Question: In Storyboard i have view controller, inside i have a scroll view. question is scrollview is not scrollable while design time (UIKit). is it like that ? though, it works fine in simulator.
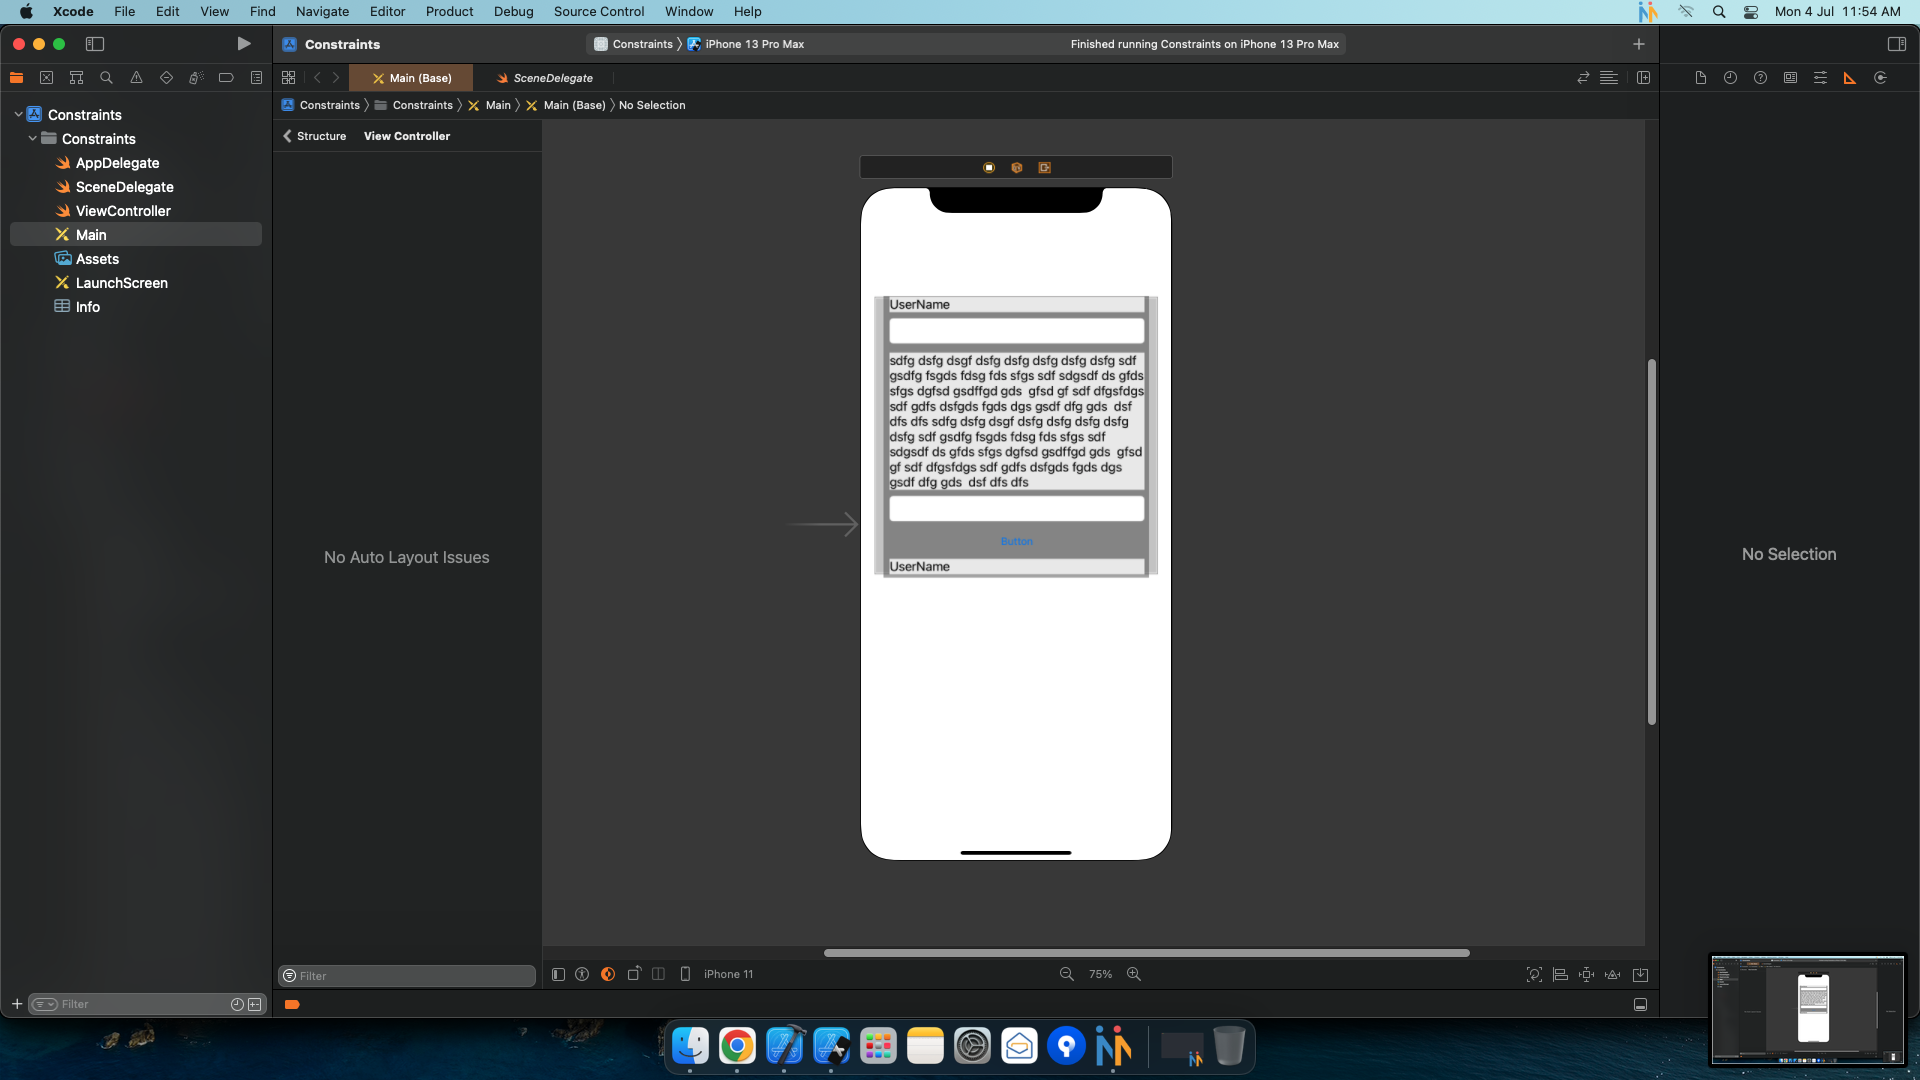
Answer: If you have setup your constrains correctly, sure, you can scroll in Storyboard / Interface Builder.
Simply select any subview of the scroll view, and you can scroll just like you scroll anything else (such as this web page).
Here I have a stack view with several labels and buttons, in a scroll view:
<URL>
I have the stack view selected and, as you see, I can scroll the content:
<URL>
---
- example stack view:
<URL>
<URL>
<URL>
'''
<?xml version="1.0" encoding="UTF-8"?>
<document type="com.apple.InterfaceBuilder3.CocoaTouch.Storyboard.XIB" version="3.0" toolsVersion="20037" targetRuntime="iOS.CocoaTouch" propertyAccessControl="none" useAutolayout="YES" useTraitCollections="YES" useSafeAreas="YES" colorMatched="YES">
<device id="retina4_0" orientation="portrait" appearance="light"/>
<dependencies>
<plugIn identifier="com.apple.InterfaceBuilder.IBCocoaTouchPlugin" version="20020"/>
<capability name="Safe area layout guides" minToolsVersion="9.0"/>
<capability name="System colors in document resources" minToolsVersion="11.0"/>
<capability name="documents saved in the Xcode 8 format" minToolsVersion="8.0"/>
</dependencies>
<scenes>
<!--View Controller-->
<scene sceneID="R32-dA-683">
<objects>
<viewController id="vD2-wr-GKn" sceneMemberID="viewController">
<view key="view" contentMode="scaleToFill" id="nx6-KC-Ism">
<rect key="frame" x="0.0" y="0.0" width="320" height="568"/>
<autoresizingMask key="autoresizingMask" widthSizable="YES" heightSizable="YES"/>
<subviews>
<scrollView clipsSubviews="YES" multipleTouchEnabled="YES" contentMode="scaleToFill" translatesAutoresizingMaskIntoConstraints="NO" id="iRw-uR-kHf">
<rect key="frame" x="29" y="80" width="262" height="200"/>
<subviews>
<label opaque="NO" userInteractionEnabled="NO" contentMode="left" horizontalHuggingPriority="251" verticalHuggingPriority="251" text="These are NOT in a stack view." textAlignment="center" lineBreakMode="tailTruncation" numberOfLines="0" baselineAdjustment="alignBaselines" adjustsFontSizeToFit="NO" translatesAutoresizingMaskIntoConstraints="NO" id="2gt-3M-hxU" userLabel="TopLabel">
<rect key="frame" x="12" y="12" width="238" height="57.5"/>
<color key="backgroundColor" red="0.66847345069999997" green="0.96944552660000005" blue="0.92393370939999997" alpha="1" colorSpace="custom" customColorSpace="displayP3"/>
<fontDescription key="fontDescription" type="system" pointSize="24"/>
<nil key="textColor"/>
<nil key="highlightedColor"/>
</label>
<button opaque="NO" contentMode="scaleToFill" contentHorizontalAlignment="center" contentVerticalAlignment="center" lineBreakMode="middleTruncation" translatesAutoresizingMaskIntoConstraints="NO" id="XQI-7T-dgO">
<rect key="frame" x="12" y="89.5" width="238" height="34"/>
<color key="backgroundColor" red="1" green="<PHONE>" blue="0.57339501380000002" alpha="1" colorSpace="custom" customColorSpace="sRGB"/>
<inset key="imageEdgeInsets" minX="0.0" minY="0.0" maxX="2.2250738585072014e-308" maxY="0.0"/>
<state key="normal" title="Button 1"/>
</button>
<label opaque="NO" userInteractionEnabled="NO" contentMode="left" horizontalHuggingPriority="251" verticalHuggingPriority="251" text="Label 1" textAlignment="natural" lineBreakMode="tailTruncation" numberOfLines="0" baselineAdjustment="alignBaselines" adjustsFontSizeToFit="NO" translatesAutoresizingMaskIntoConstraints="NO" id="xM5-9u-L9O">
<rect key="frame" x="12" y="143.5" width="238" height="29"/>
<color key="backgroundColor" red="0.66847345069999997" green="0.96944552660000005" blue="0.92393370939999997" alpha="1" colorSpace="custom" customColorSpace="displayP3"/>
<fontDescription key="fontDescription" type="system" pointSize="24"/>
<nil key="textColor"/>
<nil key="highlightedColor"/>
</label>
<button opaque="NO" contentMode="scaleToFill" contentHorizontalAlignment="center" contentVerticalAlignment="center" lineBreakMode="middleTruncation" translatesAutoresizingMaskIntoConstraints="NO" id="8Xy-ME-rrn">
<rect key="frame" x="12" y="192.5" width="238" height="34"/>
<color key="backgroundColor" red="1" green="<PHONE>" blue="0.57339501380000002" alpha="1" colorSpace="custom" customColorSpace="sRGB"/>
<inset key="imageEdgeInsets" minX="0.0" minY="0.0" maxX="2.2250738585072014e-308" maxY="0.0"/>
<state key="normal" title="Button 2"/>
</button>
<label opaque="NO" userInteractionEnabled="NO" contentMode="left" horizontalHuggingPriority="251" verticalHuggingPriority="251" text="Label 2" textAlignment="natural" lineBreakMode="tailTruncation" numberOfLines="0" baselineAdjustment="alignBaselines" adjustsFontSizeToFit="NO" translatesAutoresizingMaskIntoConstraints="NO" id="cmo-bX-Wha">
<rect key="frame" x="12" y="246.5" width="238" height="29"/>
<color key="backgroundColor" red="0.66847345069999997" green="0.96944552660000005" blue="0.92393370939999997" alpha="1" colorSpace="custom" customColorSpace="displayP3"/>
<fontDescription key="fontDescription" type="system" pointSize="24"/>
<nil key="textColor"/>
<nil key="highlightedColor"/>
</label>
<button opaque="NO" contentMode="scaleToFill" contentHorizontalAlignment="center" contentVerticalAlignment="center" lineBreakMode="middleTruncation" translatesAutoresizingMaskIntoConstraints="NO" id="oJQ-EN-Pc2">
<rect key="frame" x="12" y="295.5" width="238" height="34"/>
<color key="backgroundColor" red="1" green="<PHONE>" blue="0.57339501380000002" alpha="1" colorSpace="custom" customColorSpace="sRGB"/>
<inset key="imageEdgeInsets" minX="0.0" minY="0.0" maxX="2.2250738585072014e-308" maxY="0.0"/>
<state key="normal" title="Button 3"/>
</button>
<label opaque="NO" userInteractionEnabled="NO" contentMode="left" horizontalHuggingPriority="251" verticalHuggingPriority="251" text="Label 3" textAlignment="natural" lineBreakMode="tailTruncation" numberOfLines="0" baselineAdjustment="alignBaselines" adjustsFontSizeToFit="NO" translatesAutoresizingMaskIntoConstraints="NO" id="qbm-Ls-5bH">
<rect key="frame" x="12" y="349.5" width="238" height="29"/>
<color key="backgroundColor" red="0.66847345069999997" green="0.96944552660000005" blue="0.92393370939999997" alpha="1" colorSpace="custom" customColorSpace="displayP3"/>
<fontDescription key="fontDescription" type="system" pointSize="24"/>
<nil key="textColor"/>
<nil key="highlightedColor"/>
</label>
</subviews>
<constraints>
<constraint firstItem="XQI-7T-dgO" firstAttribute="top" secondItem="2gt-3M-hxU" secondAttribute="bottom" constant="20" id="1JB-jn-Y1A"/>
<constraint firstItem="8Xy-ME-rrn" firstAttribute="trailing" secondItem="2gt-3M-hxU" secondAttribute="trailing" id="5xk-GB-AXw"/>
<constraint firstItem="qbm-Ls-5bH" firstAttribute="leading" secondItem="2gt-3M-hxU" secondAttribute="leading" id="Fvr-yK-lDT"/>
<constraint firstAttribute="height" constant="200" id="Ihy-yc-MRl"/>
<constraint firstItem="cmo-bX-Wha" firstAttribute="top" secondItem="8Xy-ME-rrn" secondAttribute="bottom" constant="20" id="Iin-6N-3gO"/>
<constraint firstItem="xM5-9u-L9O" firstAttribute="top" secondItem="XQI-7T-dgO" secondAttribute="bottom" constant="20" id="J9M-zb-NzA"/>
<constraint firstItem="qbm-Ls-5bH" firstAttribute="trailing" secondItem="2gt-3M-hxU" secondAttribute="trailing" id="Kde-rB-mb0"/>
<constraint firstItem="2gt-3M-hxU" firstAttribute="top" secondItem="QXL-qb-619" secondAttribute="top" constant="12" id="Ntt-xH-QjE"/>
<constraint firstItem="8Xy-ME-rrn" firstAttribute="top" secondItem="xM5-9u-L9O" secondAttribute="bottom" constant="20" id="Pwf-RD-jiR"/>
<constraint firstItem="qbm-Ls-5bH" firstAttribute="bottom" secondItem="QXL-qb-619" secondAttribute="bottom" constant="-12" id="Svr-fK-RCS"/>
<constraint firstItem="cmo-bX-Wha" firstAttribute="trailing" secondItem="2gt-3M-hxU" secondAttribute="trailing" id="Ybg-lo-eZf"/>
<constraint firstItem="xM5-9u-L9O" firstAttribute="leading" secondItem="2gt-3M-hxU" secondAttribute="leading" id="cG2-4v-Nhr"/>
<constraint firstItem="8Xy-ME-rrn" firstAttribute="leading" secondItem="2gt-3M-hxU" secondAttribute="leading" id="ckZ-hn-bLA"/>
<constraint firstItem="XQI-7T-dgO" firstAttribute="leading" secondItem="2gt-3M-hxU" secondAttribute="leading" id="ddl-OY-kTY"/>
<constraint firstItem="oJQ-EN-Pc2" firstAttribute="trailing" secondItem="2gt-3M-hxU" secondAttribute="trailing" id="eLH-pR-rdE"/>
<constraint firstItem="2gt-3M-hxU" firstAttribute="trailing" secondItem="QXL-qb-619" secondAttribute="trailing" constant="12" id="ePZ-Uj-mk4"/>
<constraint firstItem="XQI-7T-dgO" firstAttribute="trailing" secondItem="2gt-3M-hxU" secondAttribute="trailing" id="hIQ-js-aEj"/>
<constraint firstItem="qbm-Ls-5bH" firstAttribute="top" secondItem="oJQ-EN-Pc2" secondAttribute="bottom" constant="20" id="jNx-LZ-ynL"/>
<constraint firstItem="oJQ-EN-Pc2" firstAttribute="leading" secondItem="2gt-3M-hxU" secondAttribute="leading" id="kw8-Ms-6YK"/>
<constraint firstItem="2gt-3M-hxU" firstAttribute="width" secondItem="Qga-bs-KPf" secondAttribute="width" constant="-24" id="pNe-nW-Yzd"/>
<constraint firstItem="xM5-9u-L9O" firstAttribute="trailing" secondItem="2gt-3M-hxU" secondAttribute="trailing" id="pUa-cV-nnJ"/>
<constraint firstItem="cmo-bX-Wha" firstAttribute="leading" secondItem="2gt-3M-hxU" secondAttribute="leading" id="qNj-RD-4sl"/>
<constraint firstItem="2gt-3M-hxU" firstAttribute="leading" secondItem="QXL-qb-619" secondAttribute="leading" constant="12" id="qXU-fl-OTt"/>
<constraint firstItem="oJQ-EN-Pc2" firstAttribute="top" secondItem="cmo-bX-Wha" secondAttribute="bottom" constant="20" id="ucE-MC-AnG"/>
</constraints>
<viewLayoutGuide key="contentLayoutGuide" id="QXL-qb-619"/>
<viewLayoutGuide key="frameLayoutGuide" id="Qga-bs-KPf"/>
</scrollView>
</subviews>
<viewLayoutGuide key="safeArea" id="OhM-Cg-QZj"/>
<color key="backgroundColor" systemColor="systemBackgroundColor"/>
<constraints>
<constraint firstItem="iRw-uR-kHf" firstAttribute="top" secondItem="OhM-Cg-QZj" secondAttribute="top" constant="80" id="EH1-J3-Hha"/>
<constraint firstItem="iRw-uR-kHf" firstAttribute="leading" secondItem="OhM-Cg-QZj" secondAttribute="leading" constant="29" id="LKa-pv-cz5"/>
<constraint firstAttribute="trailing" secondItem="iRw-uR-kHf" secondAttribute="trailing" constant="29" id="xW2-T3-k3K"/>
</constraints>
</view>
</viewController>
<placeholder placeholderIdentifier="IBFirstResponder" id="1GU-I7-lw5" userLabel="First Responder" customClass="UIResponder" sceneMemberID="firstResponder"/>
</objects>
<point key="canvasLocation" x="-789.375" y="214.43661971830986"/>
</scene>
</scenes>
<resources>
<systemColor name="systemBackgroundColor">
<color white="1" alpha="1" colorSpace="custom" customColorSpace="genericGamma22GrayColorSpace"/>
</systemColor>
</resources>
</document>
'''